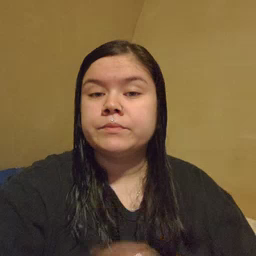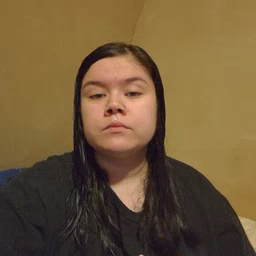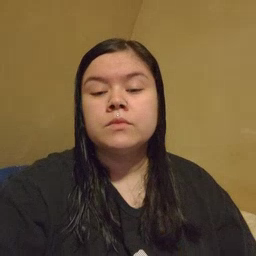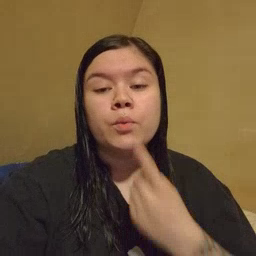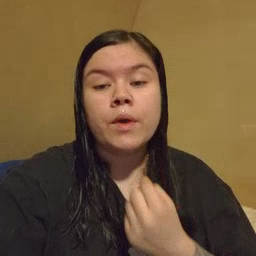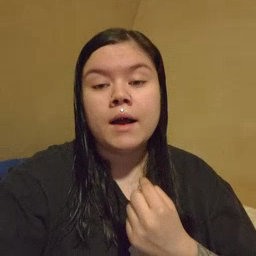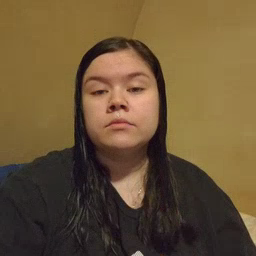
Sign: red